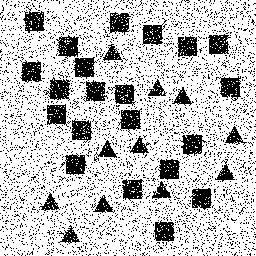
Squares: 21
Triangles: 11
Stars: 0
Total shapes: 32